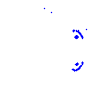
Particle: proton